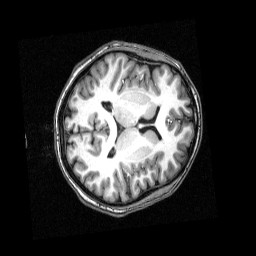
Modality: T1w
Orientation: axial
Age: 26
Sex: female